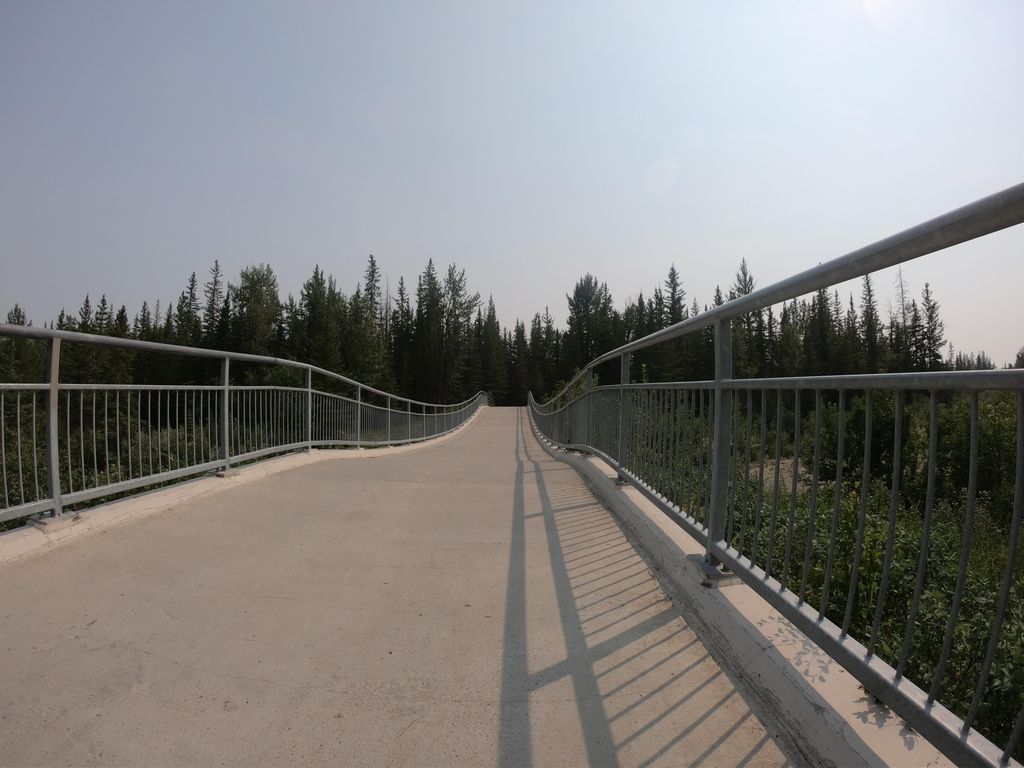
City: calgary